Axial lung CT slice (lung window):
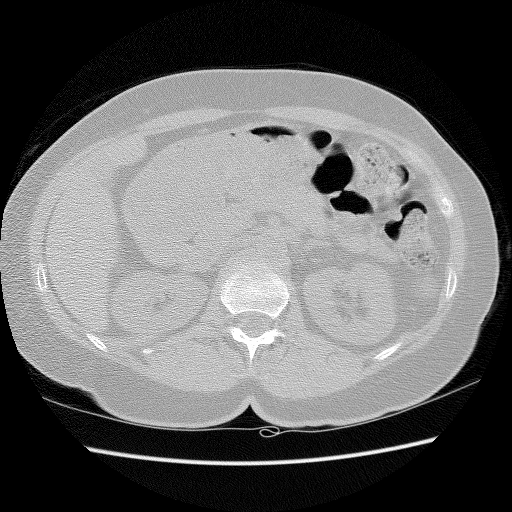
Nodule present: no